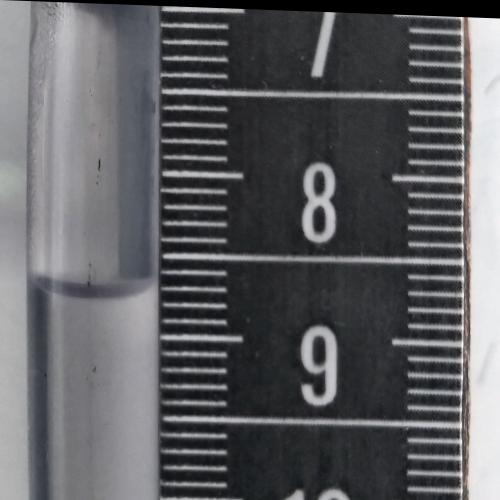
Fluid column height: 8.7 cm